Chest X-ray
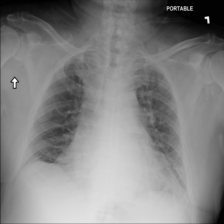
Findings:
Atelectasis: negative
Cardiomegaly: negative
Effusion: positive
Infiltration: negative
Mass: negative
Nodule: negative
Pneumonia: negative
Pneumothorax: negative
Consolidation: negative
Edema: negative
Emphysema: negative
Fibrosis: negative
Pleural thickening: negative
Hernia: negative